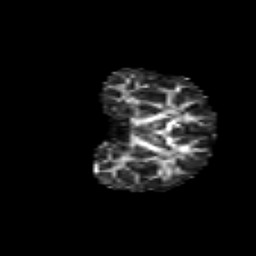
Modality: FA
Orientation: coronal
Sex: male
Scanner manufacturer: siemens
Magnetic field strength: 3 T
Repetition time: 5 s
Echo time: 0.071 s